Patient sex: M
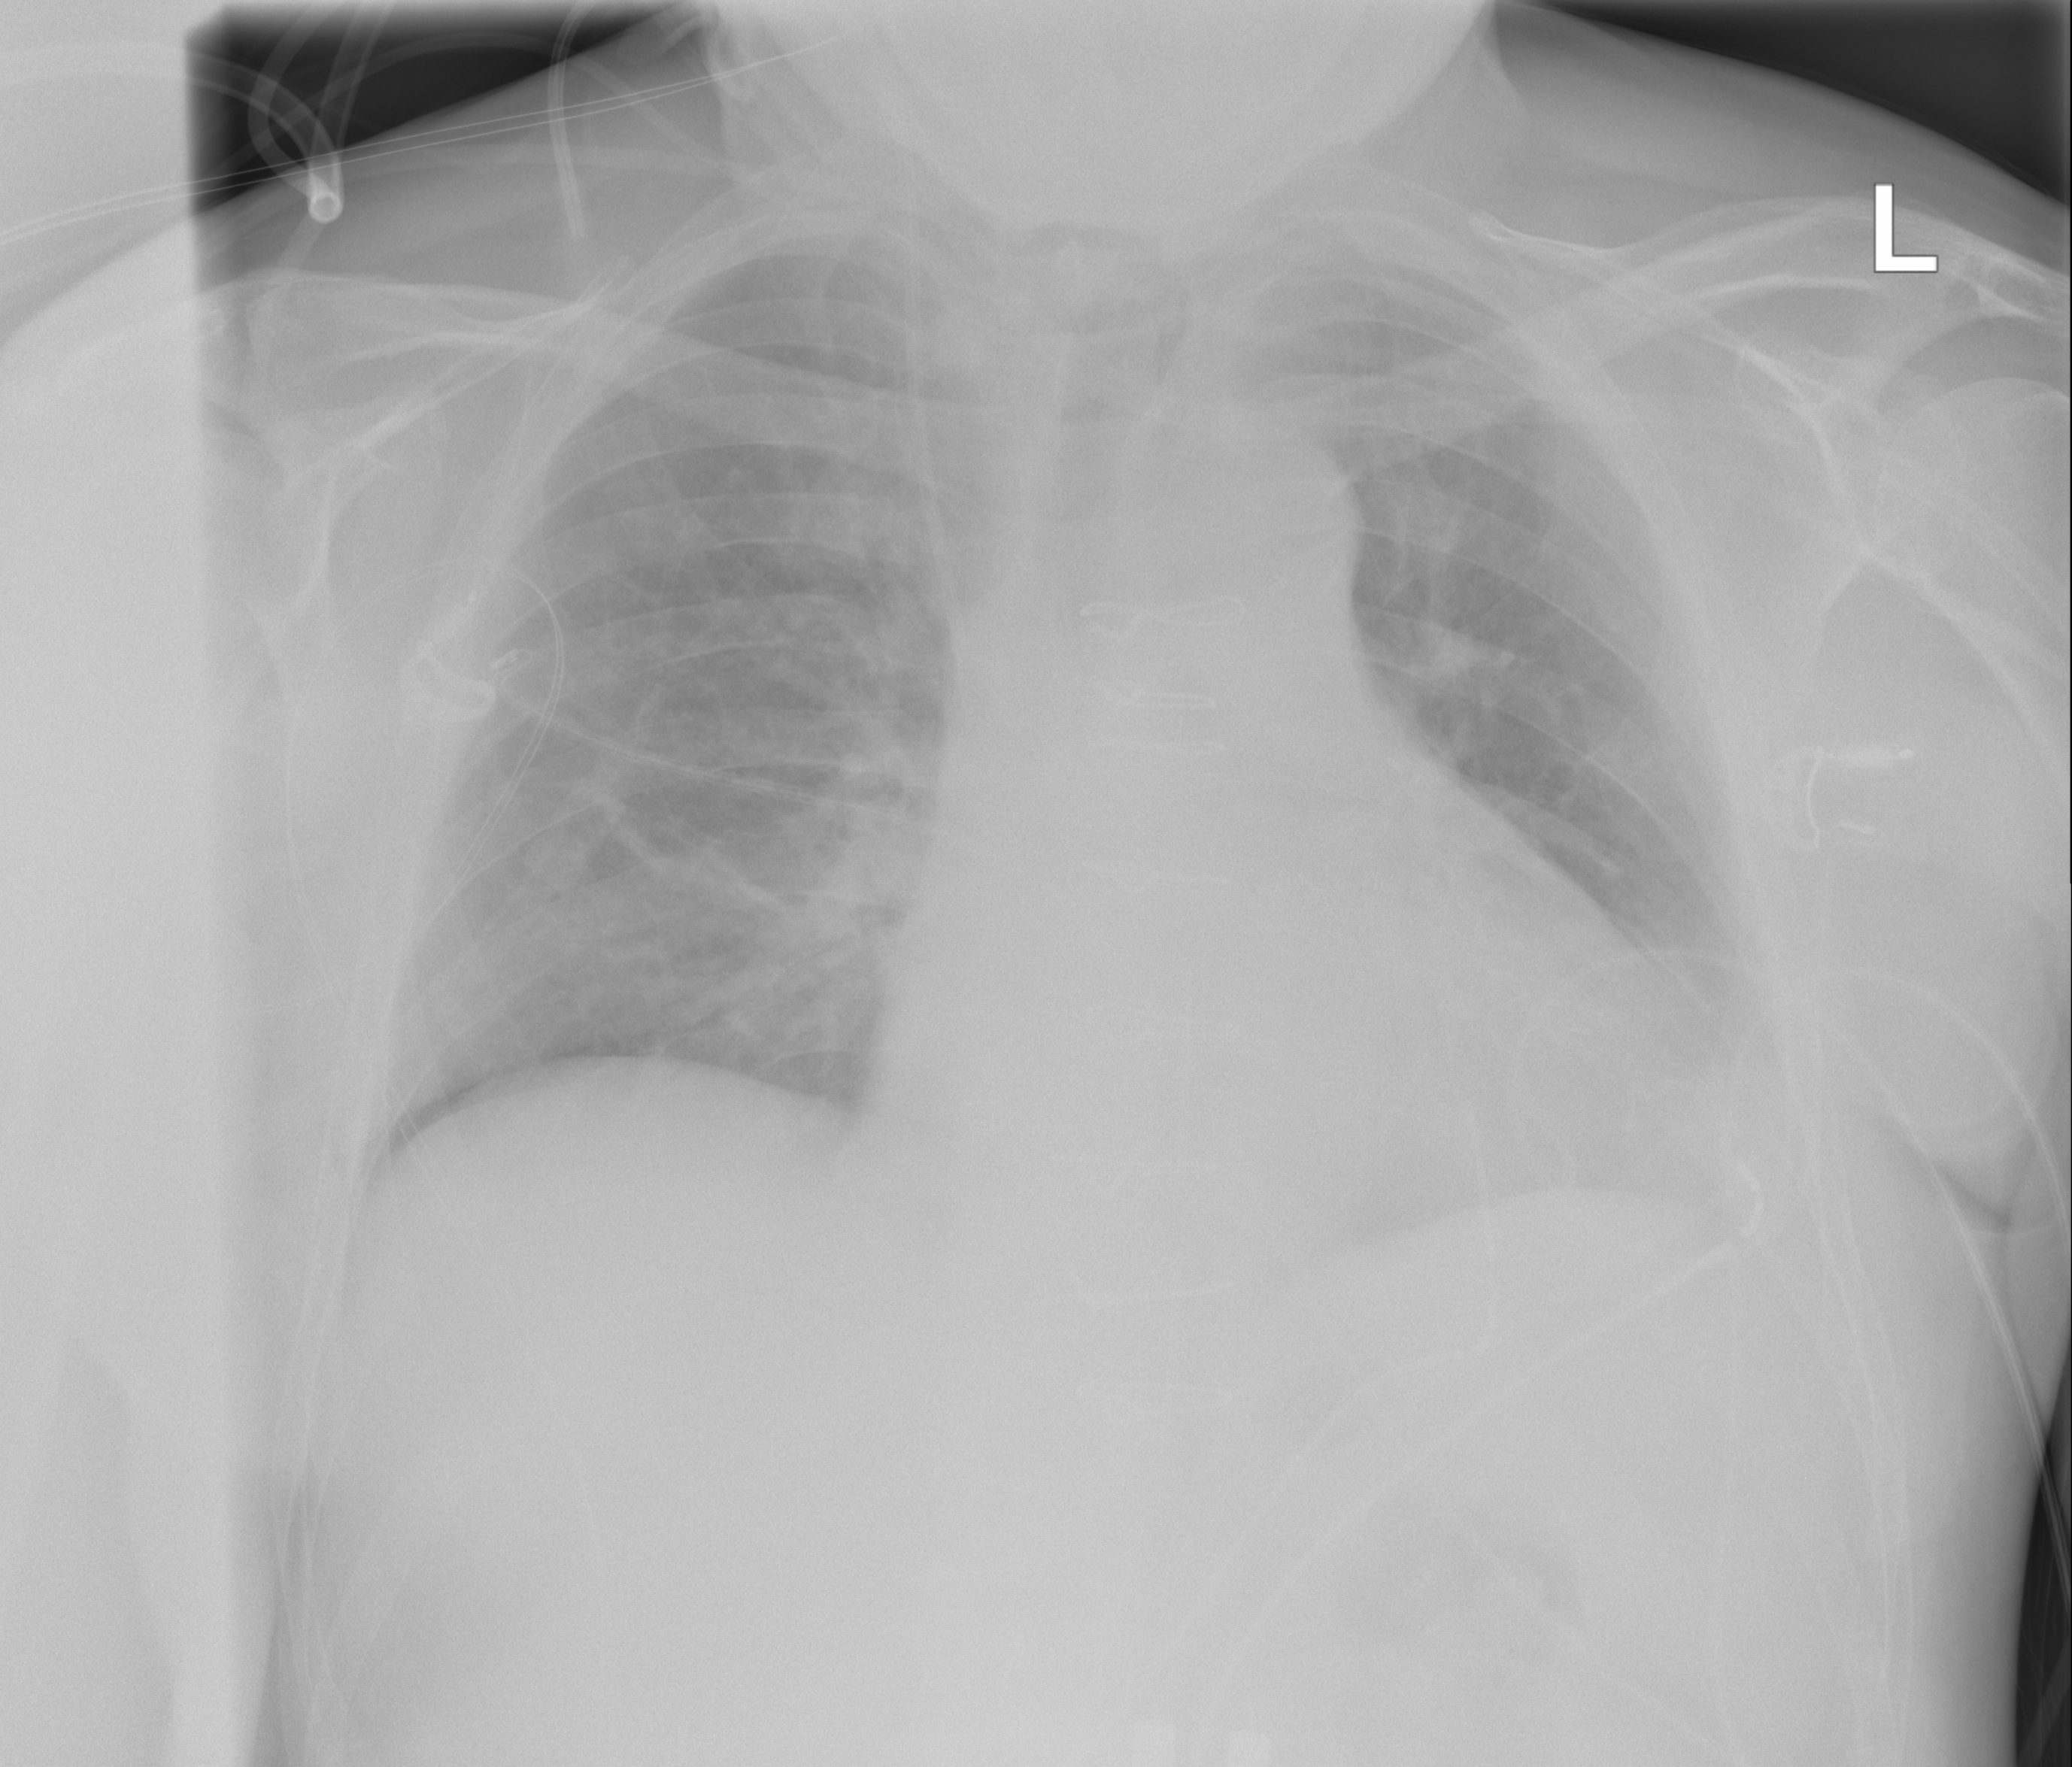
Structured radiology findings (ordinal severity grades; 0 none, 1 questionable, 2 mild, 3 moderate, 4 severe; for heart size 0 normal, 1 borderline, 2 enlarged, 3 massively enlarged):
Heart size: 2
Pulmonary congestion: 2
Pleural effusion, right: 0
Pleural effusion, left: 2
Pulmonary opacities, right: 0
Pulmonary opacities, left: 0
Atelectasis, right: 0
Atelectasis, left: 2